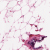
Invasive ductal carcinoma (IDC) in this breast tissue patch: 0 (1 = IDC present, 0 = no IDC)